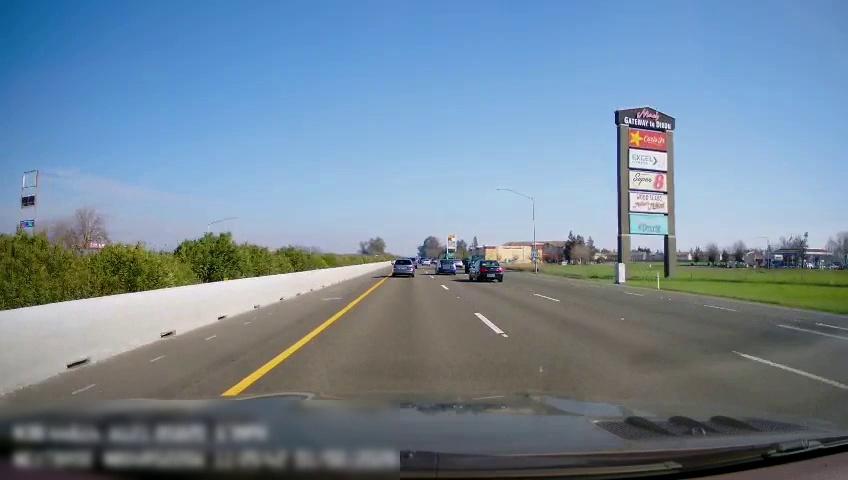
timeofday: Day
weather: Sunny
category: Drivable Space
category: Vehicles | SUV
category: Vehicles | SUV
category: Vehicles | SUV
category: Vehicles | SUV
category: Vehicles | Car
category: Vehicles | Car
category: Vehicles | SUV
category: Lanes | Current Lane
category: Lanes | Current Lane
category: Lanes | Alternate Lane
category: Lanes | Alternate Lane
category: Lanes | Alternate Lane
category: Traffic | Signs